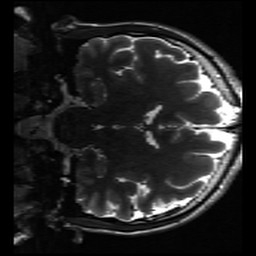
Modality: inplaneT2
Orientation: coronal